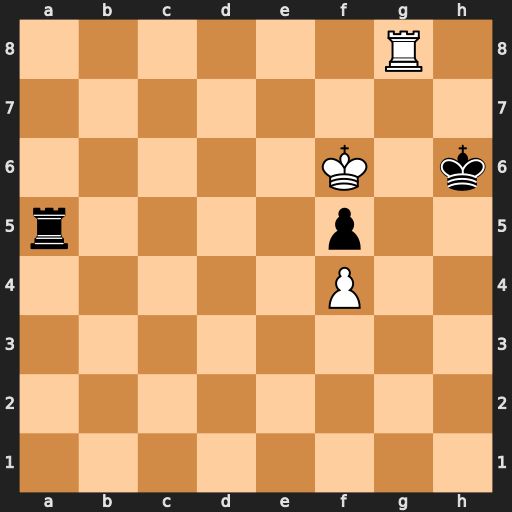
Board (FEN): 6R1/8/5K1k/r4p2/5P2/8/8/8
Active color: w
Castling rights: -
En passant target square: -
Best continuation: Rh8#